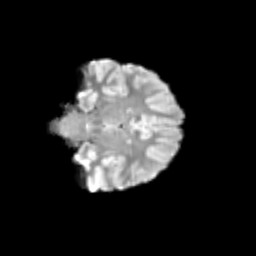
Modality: T2w
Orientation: coronal
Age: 13
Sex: female
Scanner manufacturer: siemens
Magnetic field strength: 3 T
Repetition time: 3.8 s
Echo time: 0.07 s